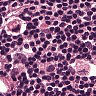
Metastatic tissue present: yes